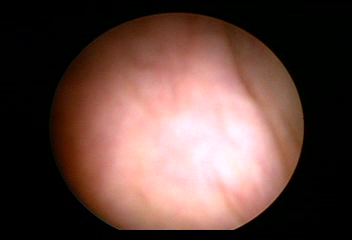
Modality: WLC
Class: Normal mucosa
Bladder cancer association: No